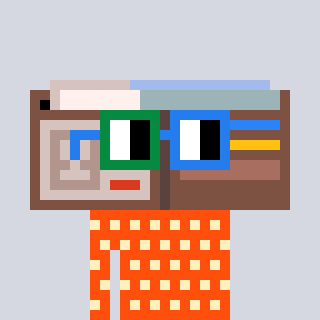
a pixel art character with square green and blue glasses, a wallet-shaped head and a orange-colored body on a cool background